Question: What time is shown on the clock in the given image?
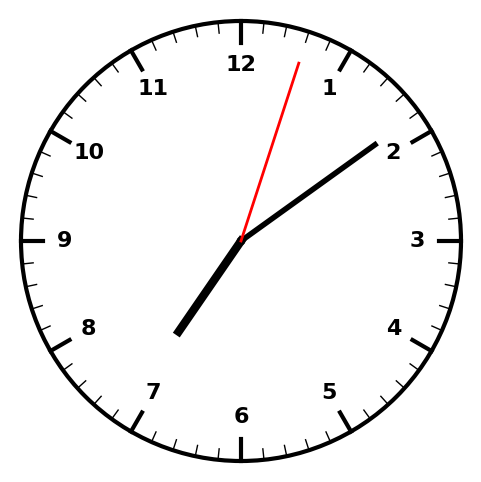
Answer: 07:09:03